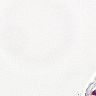
Metastatic tissue present: no